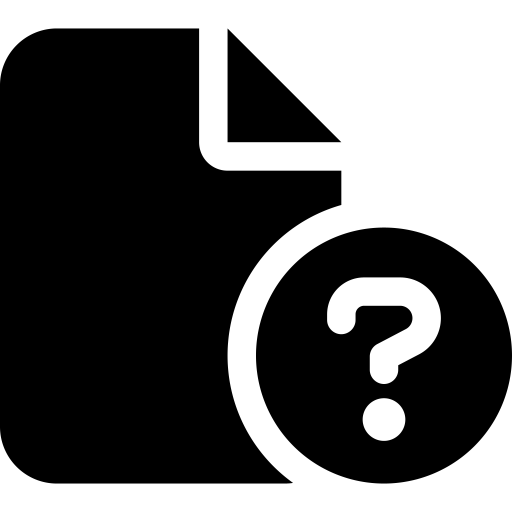
Tags: icon, FontAwesome, fa-icon, solid, file, circle, question